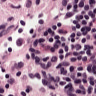
Metastatic tissue present: no